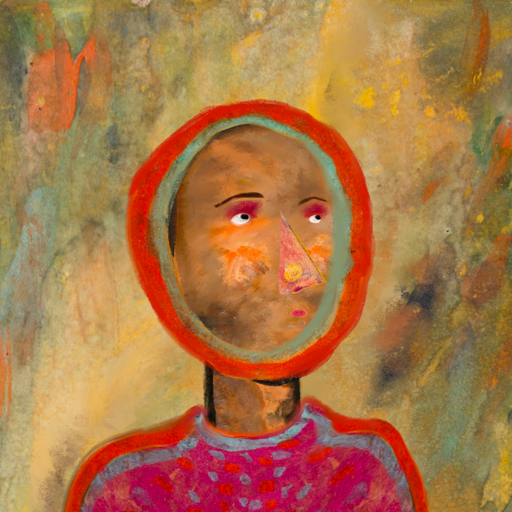
Background: Comrade, Head And Neck Side: Gypsy_Queen, Face Side: Irani, Bust: Sisters, Hair Side: Sisters, Head Accessory: Blank, Second Necklace: Blank, Necklace: Blank, Baby: Blank